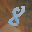
Label: 8